Interaction volume radius: 5 \u00c5
Interaction volume height: 15 \u00c5
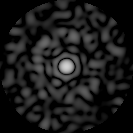
Disorder parameter: 0.7186